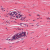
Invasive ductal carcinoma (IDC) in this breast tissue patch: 0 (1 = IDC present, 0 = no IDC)